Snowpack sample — Buffalo Mountain, Silverthorne, Colorado, USA (1/25/25, 10:11 AM MST)
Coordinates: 39.6222, -106.1139
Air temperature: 22 °F
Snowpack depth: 110 cm
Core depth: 10 cm
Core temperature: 46.4 °F
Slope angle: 12°, slope face: 102°
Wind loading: high
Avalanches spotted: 0
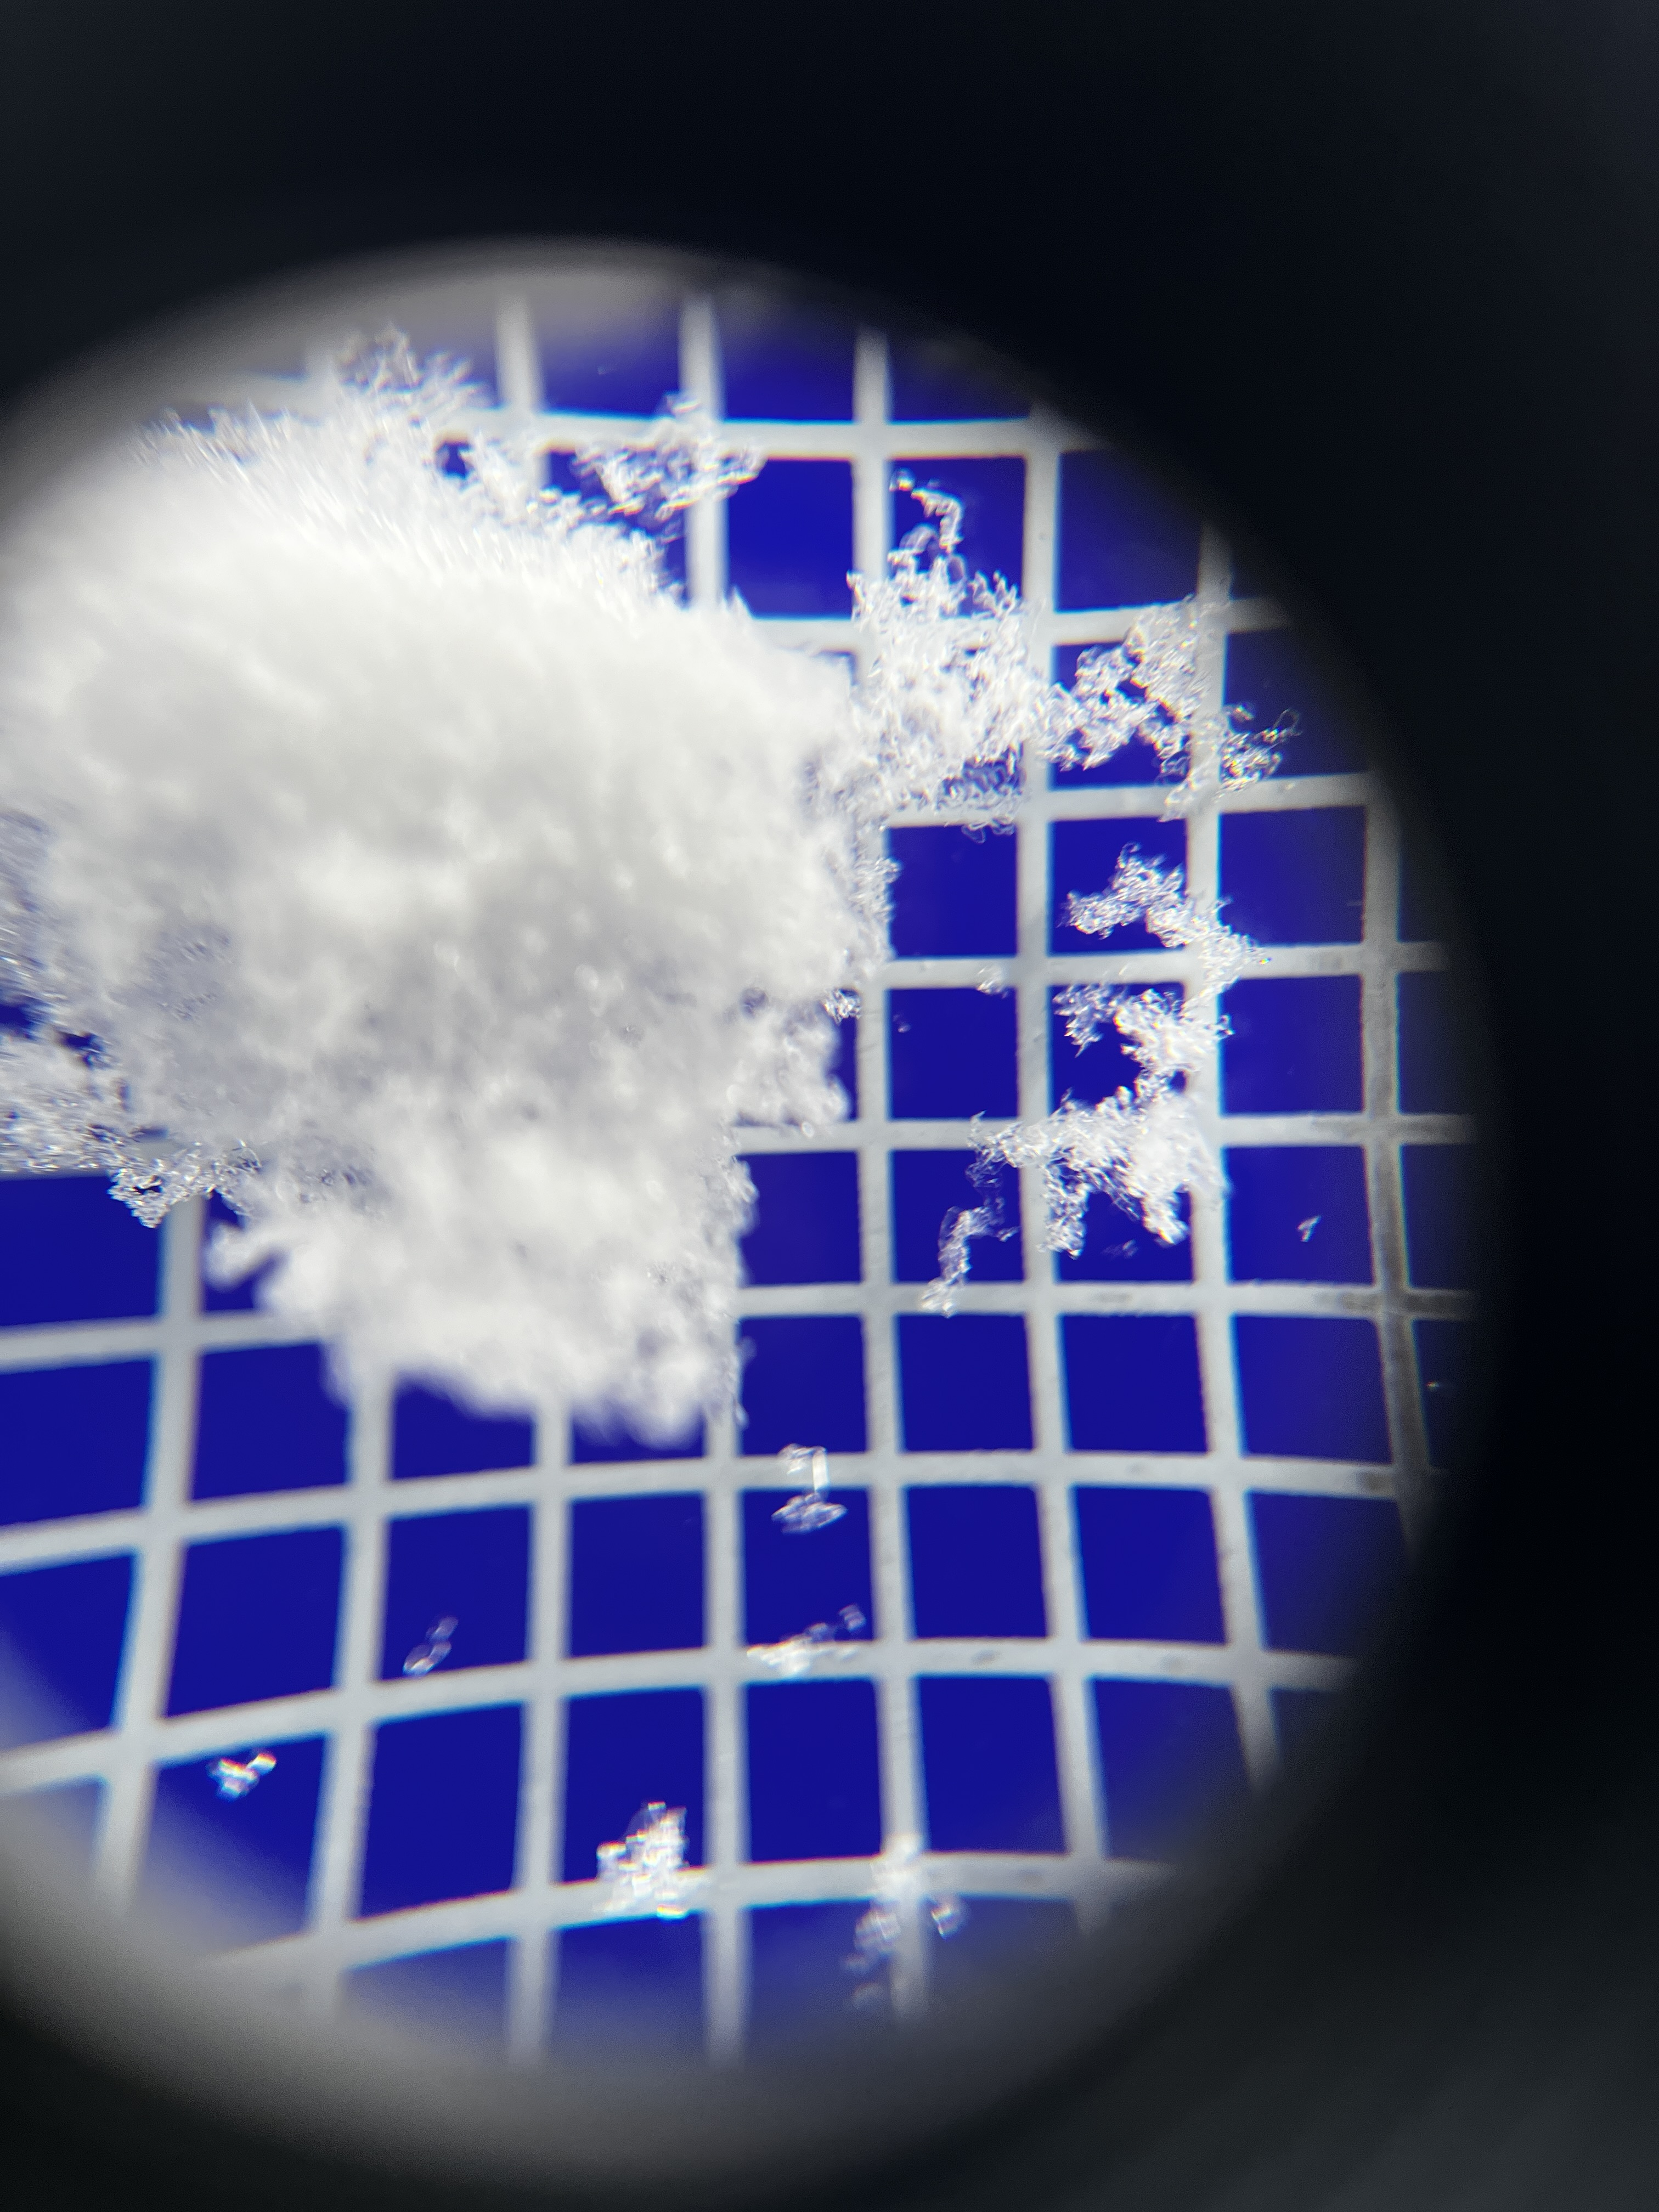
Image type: magnified_profile
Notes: No avalanches nearby, collected on the outskirts of a fire break 15 meters from the treeline, on way to Buffalo and Red Mountain